A bearing vibration time series has been folded into this square grayscale image, one row per segment of consecutive samples. What is the most likely bearing condition (normal, inner_race, outer_race, ball)?
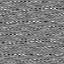
Answer: outer_race